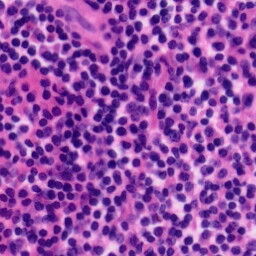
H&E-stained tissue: Tonsil